Question: I am trying to run <URL>.
Has anyone tried running this example?
Only changes I made is added my own App Id in res/values/strings.xml and also added the v4 & v7 support library in addition to google-play-services.jar libraries.
Below is the error I see:

Errors:
'''
[2014-02-14 01:08:37 - CastHelloWorld] C:\Users\home\Documents\code\workspace\CastHelloWorld\res\menu\main.xml:20: error: **No resource identifier found for attribute 'actionProviderClass'** in package 'com.example.casthelloworld'
[2014-02-14 01:08:37 - CastHelloWorld] C:\Users\home\Documents\code\workspace\CastHelloWorld\res\menu\main.xml:20: error: **No resource identifier found for attribute 'showAsAction'** in package 'com.example.casthelloworld'
'''
These two files are in the res/menu/main.xml - <URL>
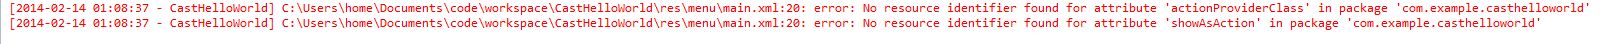
Answer: First, you don't need v4 library, please remove that; v7 includes that. Secondly, make sure both appcompat and mediarouter support libraries are added to the dependencies correctly (mediarouter support lib depends on appcompat). Your exception is stating that your dependencies are not set correctly.